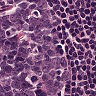
Metastatic tissue present: no